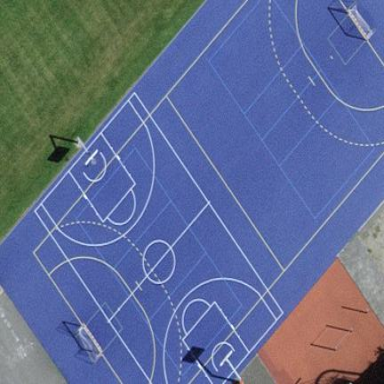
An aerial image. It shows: Multi-sport pitch for leisure and various sports activities.